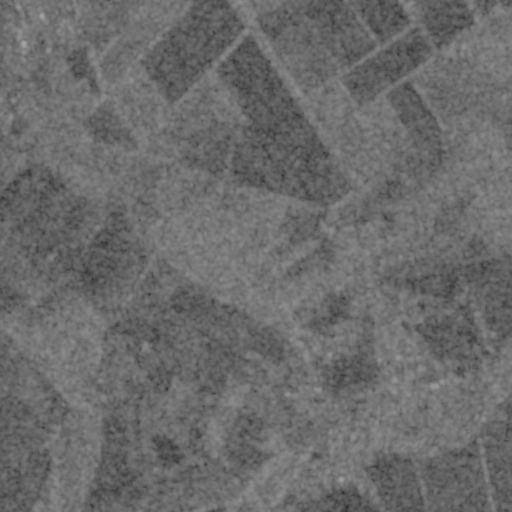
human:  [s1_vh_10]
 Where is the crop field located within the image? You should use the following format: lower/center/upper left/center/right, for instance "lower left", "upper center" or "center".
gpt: The crop field is located in the lower right of the image.
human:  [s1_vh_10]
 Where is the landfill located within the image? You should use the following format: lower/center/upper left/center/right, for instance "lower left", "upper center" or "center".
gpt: The landfill is located in the lower left of the image.
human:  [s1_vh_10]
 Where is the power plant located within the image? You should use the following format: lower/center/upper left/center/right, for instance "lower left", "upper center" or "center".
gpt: There is no power plant in the image.

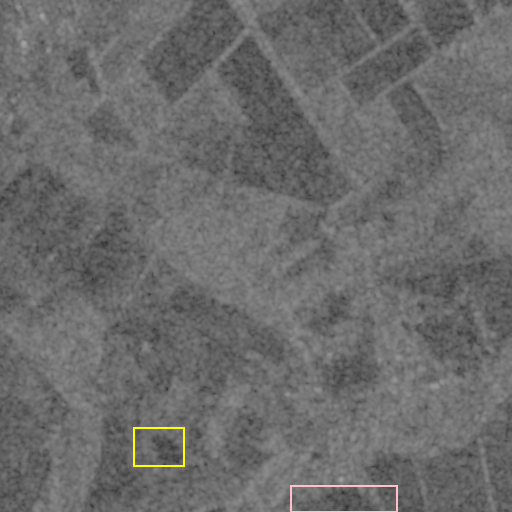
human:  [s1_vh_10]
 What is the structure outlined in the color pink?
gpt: The structure outlined in pink is a crop field.
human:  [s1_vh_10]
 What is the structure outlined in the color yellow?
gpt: The structure outlined in yellow is a landfill.
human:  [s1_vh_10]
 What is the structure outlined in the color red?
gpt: There is no red outline.